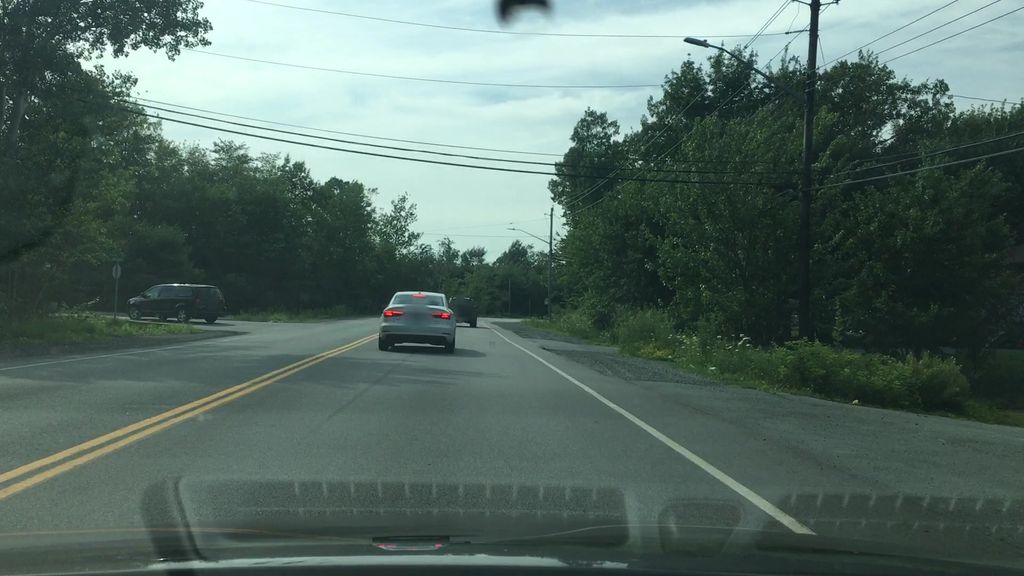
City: halifax